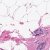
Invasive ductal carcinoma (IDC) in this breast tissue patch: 0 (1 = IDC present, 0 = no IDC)